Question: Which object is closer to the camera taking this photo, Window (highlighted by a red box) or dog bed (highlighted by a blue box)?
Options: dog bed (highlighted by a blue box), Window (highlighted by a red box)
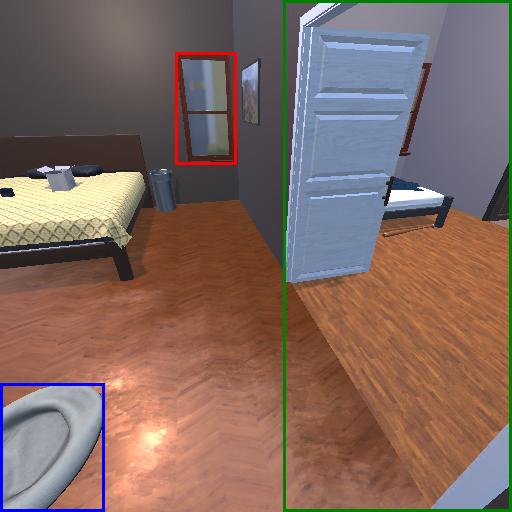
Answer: dog bed (highlighted by a blue box)